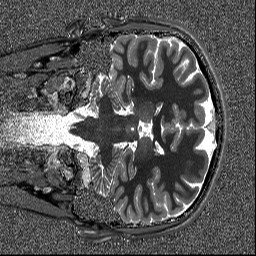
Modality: T1map
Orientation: coronal
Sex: male